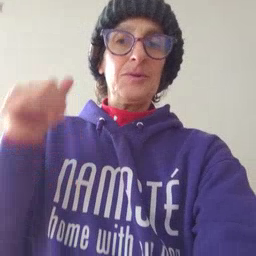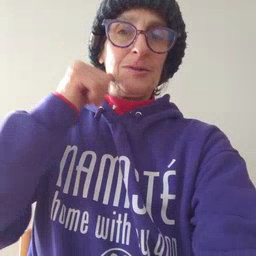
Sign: girl